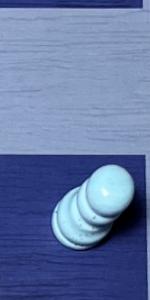
Label: Pawn_White